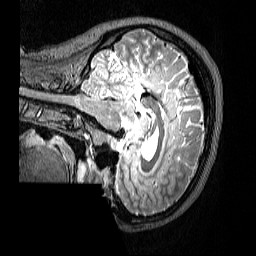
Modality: T2w
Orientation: sagittal
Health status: healthy
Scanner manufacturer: siemens
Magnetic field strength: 3 T
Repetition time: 4.8 s
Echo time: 0.458 s